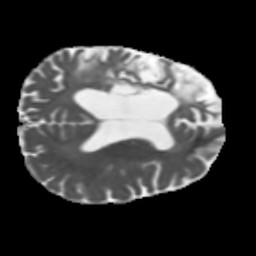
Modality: MD
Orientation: axial
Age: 56
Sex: male
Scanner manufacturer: siemens
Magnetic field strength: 3 T
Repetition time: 5.47 s
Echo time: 0.0854 s